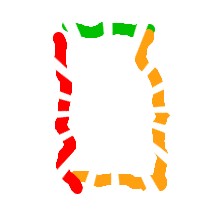
Shape: rectangle